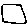
Label: square